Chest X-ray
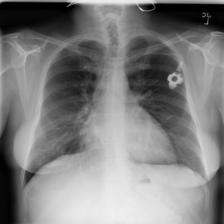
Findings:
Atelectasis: negative
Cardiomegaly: positive
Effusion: negative
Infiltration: negative
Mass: negative
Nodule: negative
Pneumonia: negative
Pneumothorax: negative
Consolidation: negative
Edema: negative
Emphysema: negative
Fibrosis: negative
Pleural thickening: negative
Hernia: negative